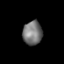
Tissue: prostate
Cell type: T cells
Senescence score: 0.7298
Nuclear area (px): 455
Mean DAPI intensity: 117.018